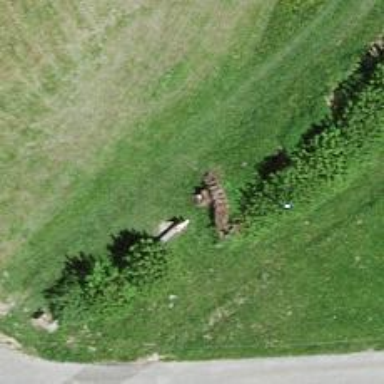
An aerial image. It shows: Bench.